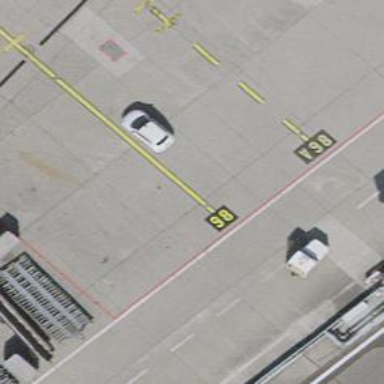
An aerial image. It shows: Airport parking position.